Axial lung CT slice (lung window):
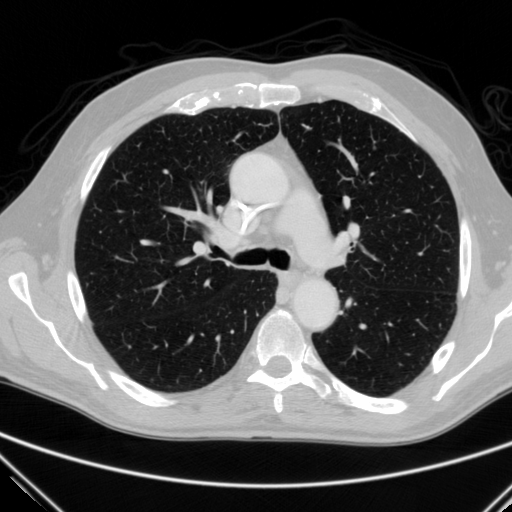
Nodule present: no